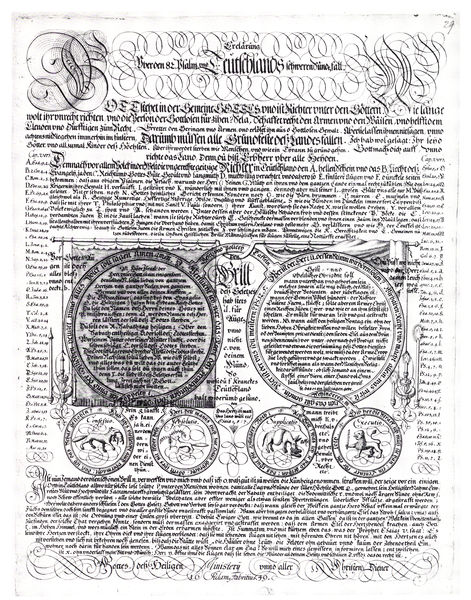
Titel: Erclärung Vber den 82. Psalm
Künstler: Adam Fabritius
Institution: (Seriendruck)
Schlagwörter: weiß, grau, schwarz, zeichnung, tiere, ornament, alt, bild, blatt, kreis, rund, deutschland, schrift, wellen, papier, grafik, graphik, linien, spalten, zahlen, verzierung, deutsch, collage, buch, druck, schwarzweiss, initialen, radierung, stich, titel, seite, text, zeitung, buchstaben, kreise, initiale, überschrift, stempel, buchseite, reihen, wappen, schnörkel, fuchs, voluten, löwe, zeilen, zierde, schriftstück, siegel, urkunde, bär, fraktur, flugblatt, schlingen, dokument, elefant, kamel, lateinisch, medaillons, kringel, kalender, deutschlanf, initial, münzen, überlagerung, majuskel, tierkreiszeichen, evangelisten, gesetz, verordnung, kreiszeichen, verschnörkelt, grill, enzyklopädie, dekret, kris, tierzeichen, marder, textblöcke, deutschlang, gesetzestext, staatsanleihe